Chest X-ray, PA view. Patient: 38 years old, sex M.
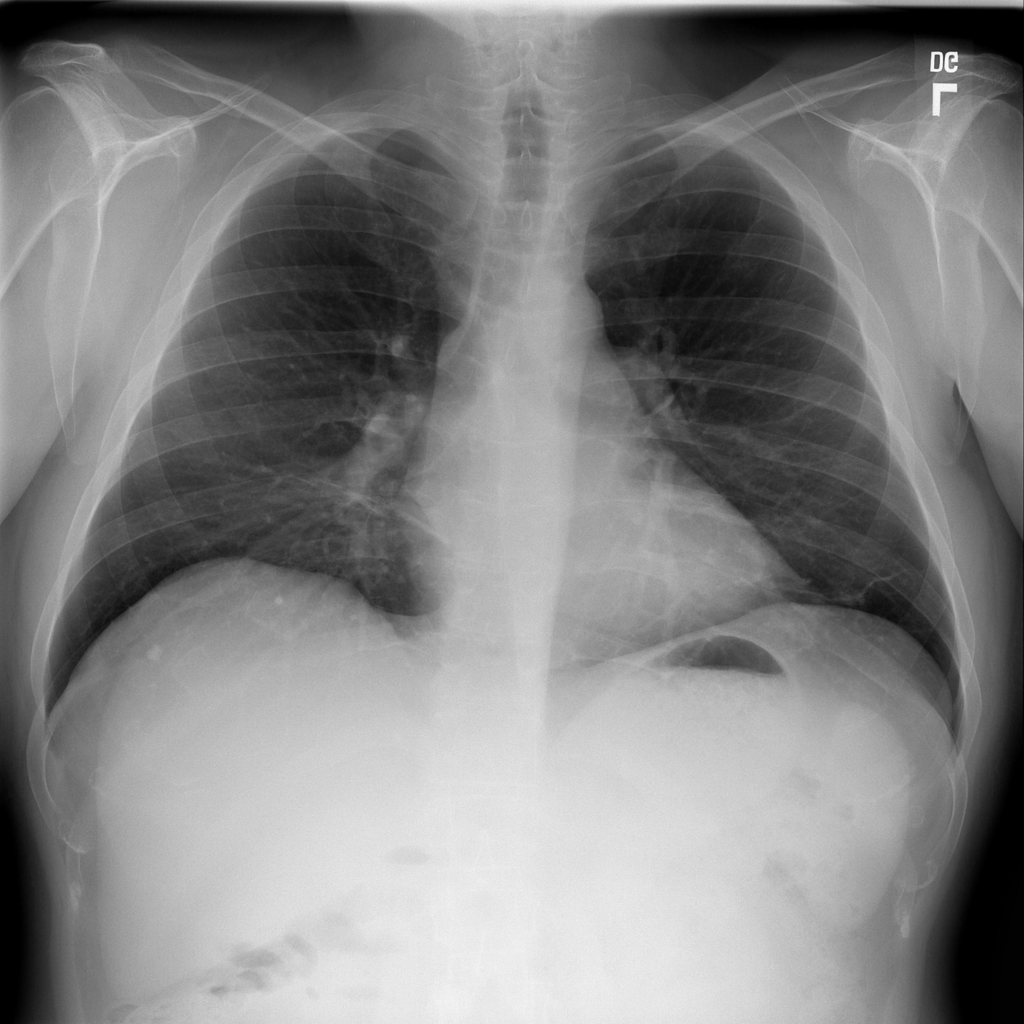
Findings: Atelectasis, Infiltration